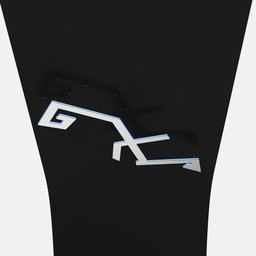
Label: lighting